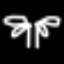
Label: palm tree